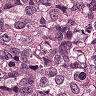
Metastatic tissue present: yes